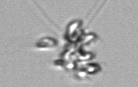
Label: Chaetoceros_didymus_TAG_external_flagellate